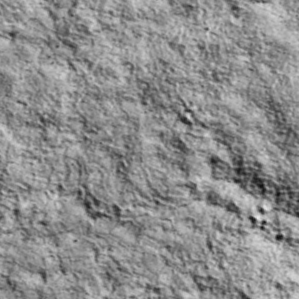
Label: non_frost